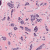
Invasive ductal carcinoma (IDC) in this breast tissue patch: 1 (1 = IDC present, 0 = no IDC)